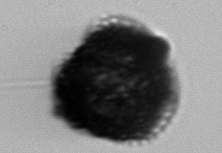
Label: Gonyaulax